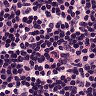
Metastatic tissue present: no